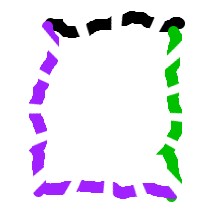
Shape: rectangle